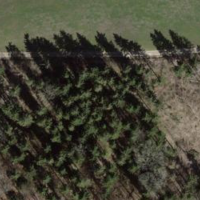
EUNIS habitat code: 44
Species observed at this site:
Milvus milvus